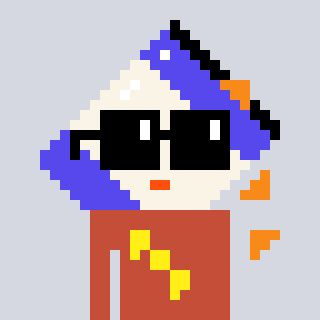
a pixel art character with square black sunglasses, a chips-shaped head and a rust-colored body on a cool background